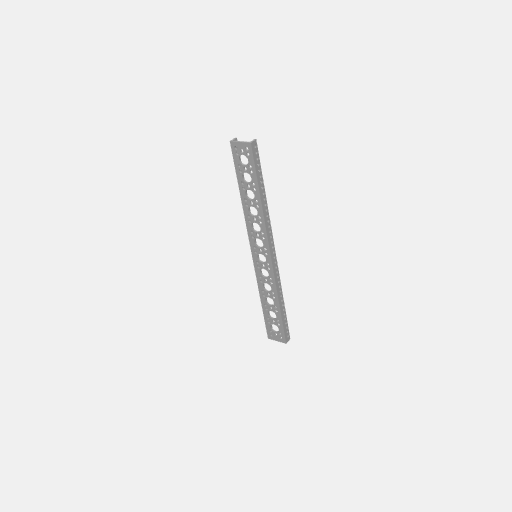
Part: MiniLowSideUChannel12H